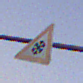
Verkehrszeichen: SchneeOderEisglaette
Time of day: Dusk
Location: Outdoor (Nature)
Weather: Clear
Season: NotSpecified
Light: Natural